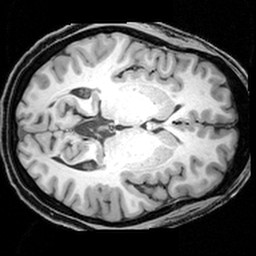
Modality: T1w
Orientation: axial
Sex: female
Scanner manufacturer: siemens
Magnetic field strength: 3 T
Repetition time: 1.9 s
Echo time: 0.00397 s